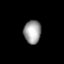
Tissue: lung
Cell type: Epithelial cells
Senescence score: 0.2187
Nuclear area (px): 396
Mean DAPI intensity: 157.818